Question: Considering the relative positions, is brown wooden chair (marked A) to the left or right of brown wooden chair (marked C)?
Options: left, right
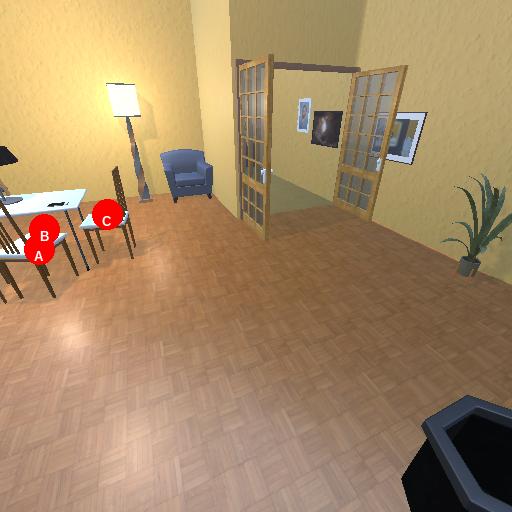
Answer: left